Aerial crown-view tile of a tropical tree (Barro Colorado Island, Panama), acquired 20241216:
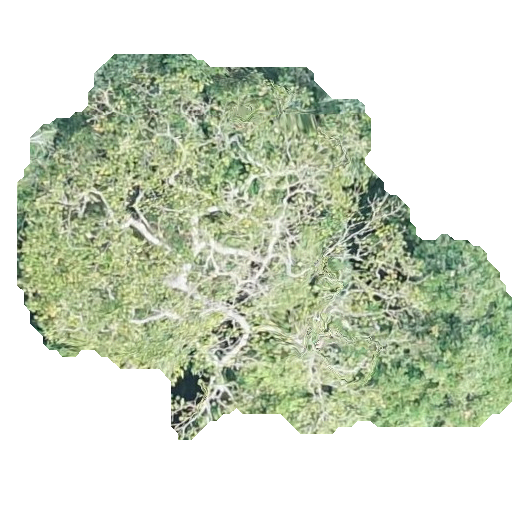
Species: Sterculia apetala
GBIF accepted scientific name: Sterculia apetala
Crown area: 197.968 m²